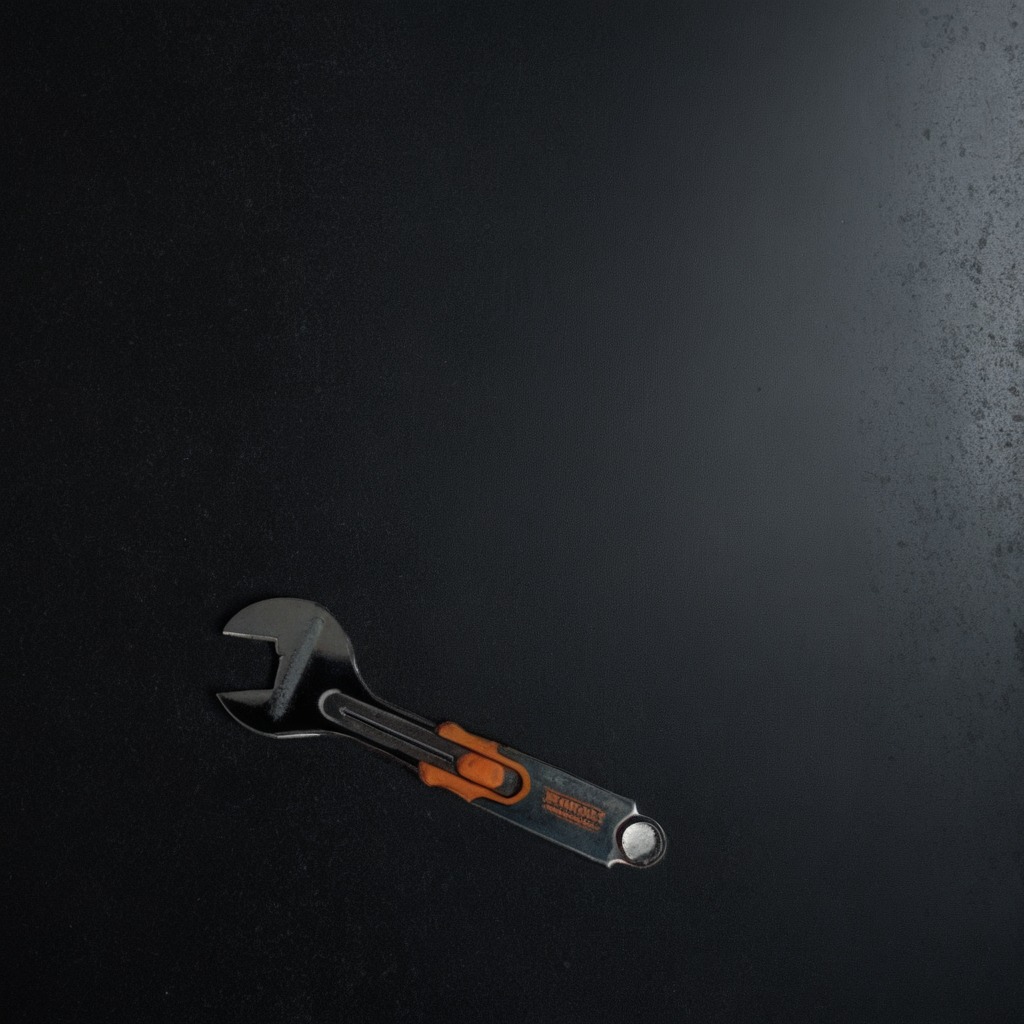
A wrench lies on a clean granite tabletop covered with a black rubber mat inside a workshop at night dim ambient light soft shadows worn but beneath the mat.